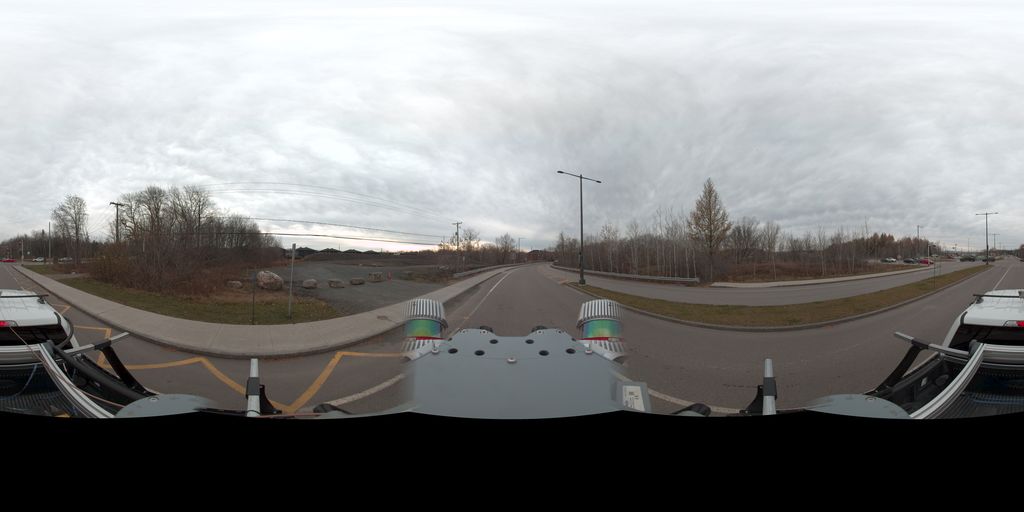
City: quebec_city